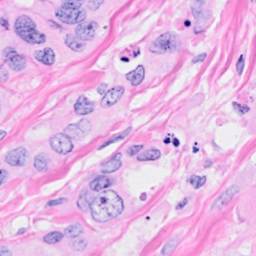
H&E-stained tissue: Breast